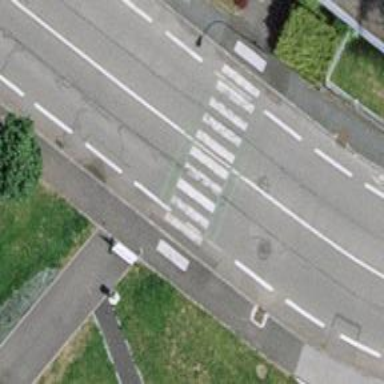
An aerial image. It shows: Secondary road with designated cycleway.